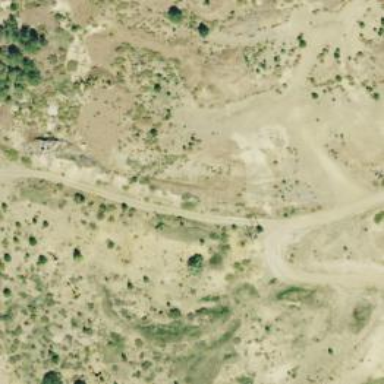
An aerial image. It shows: Quarry area.